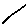
Label: line